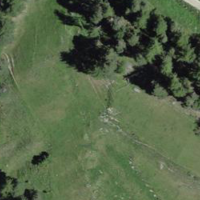
EUNIS habitat code: 26
Species observed at this site:
Plebejus argus